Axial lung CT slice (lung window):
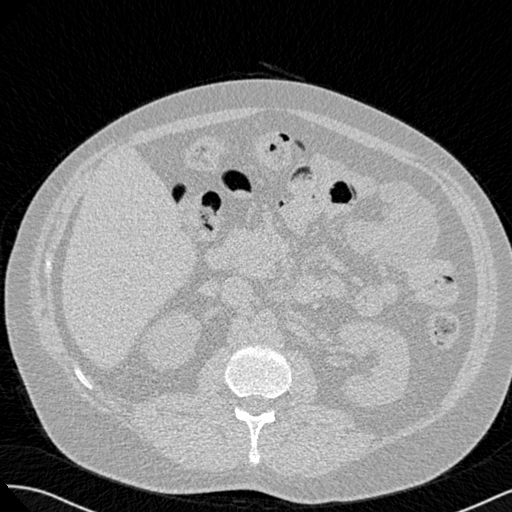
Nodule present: no